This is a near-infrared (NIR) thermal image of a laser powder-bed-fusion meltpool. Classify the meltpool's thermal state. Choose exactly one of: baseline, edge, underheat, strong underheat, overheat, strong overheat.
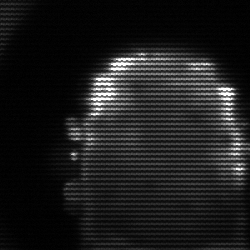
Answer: baseline